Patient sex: F
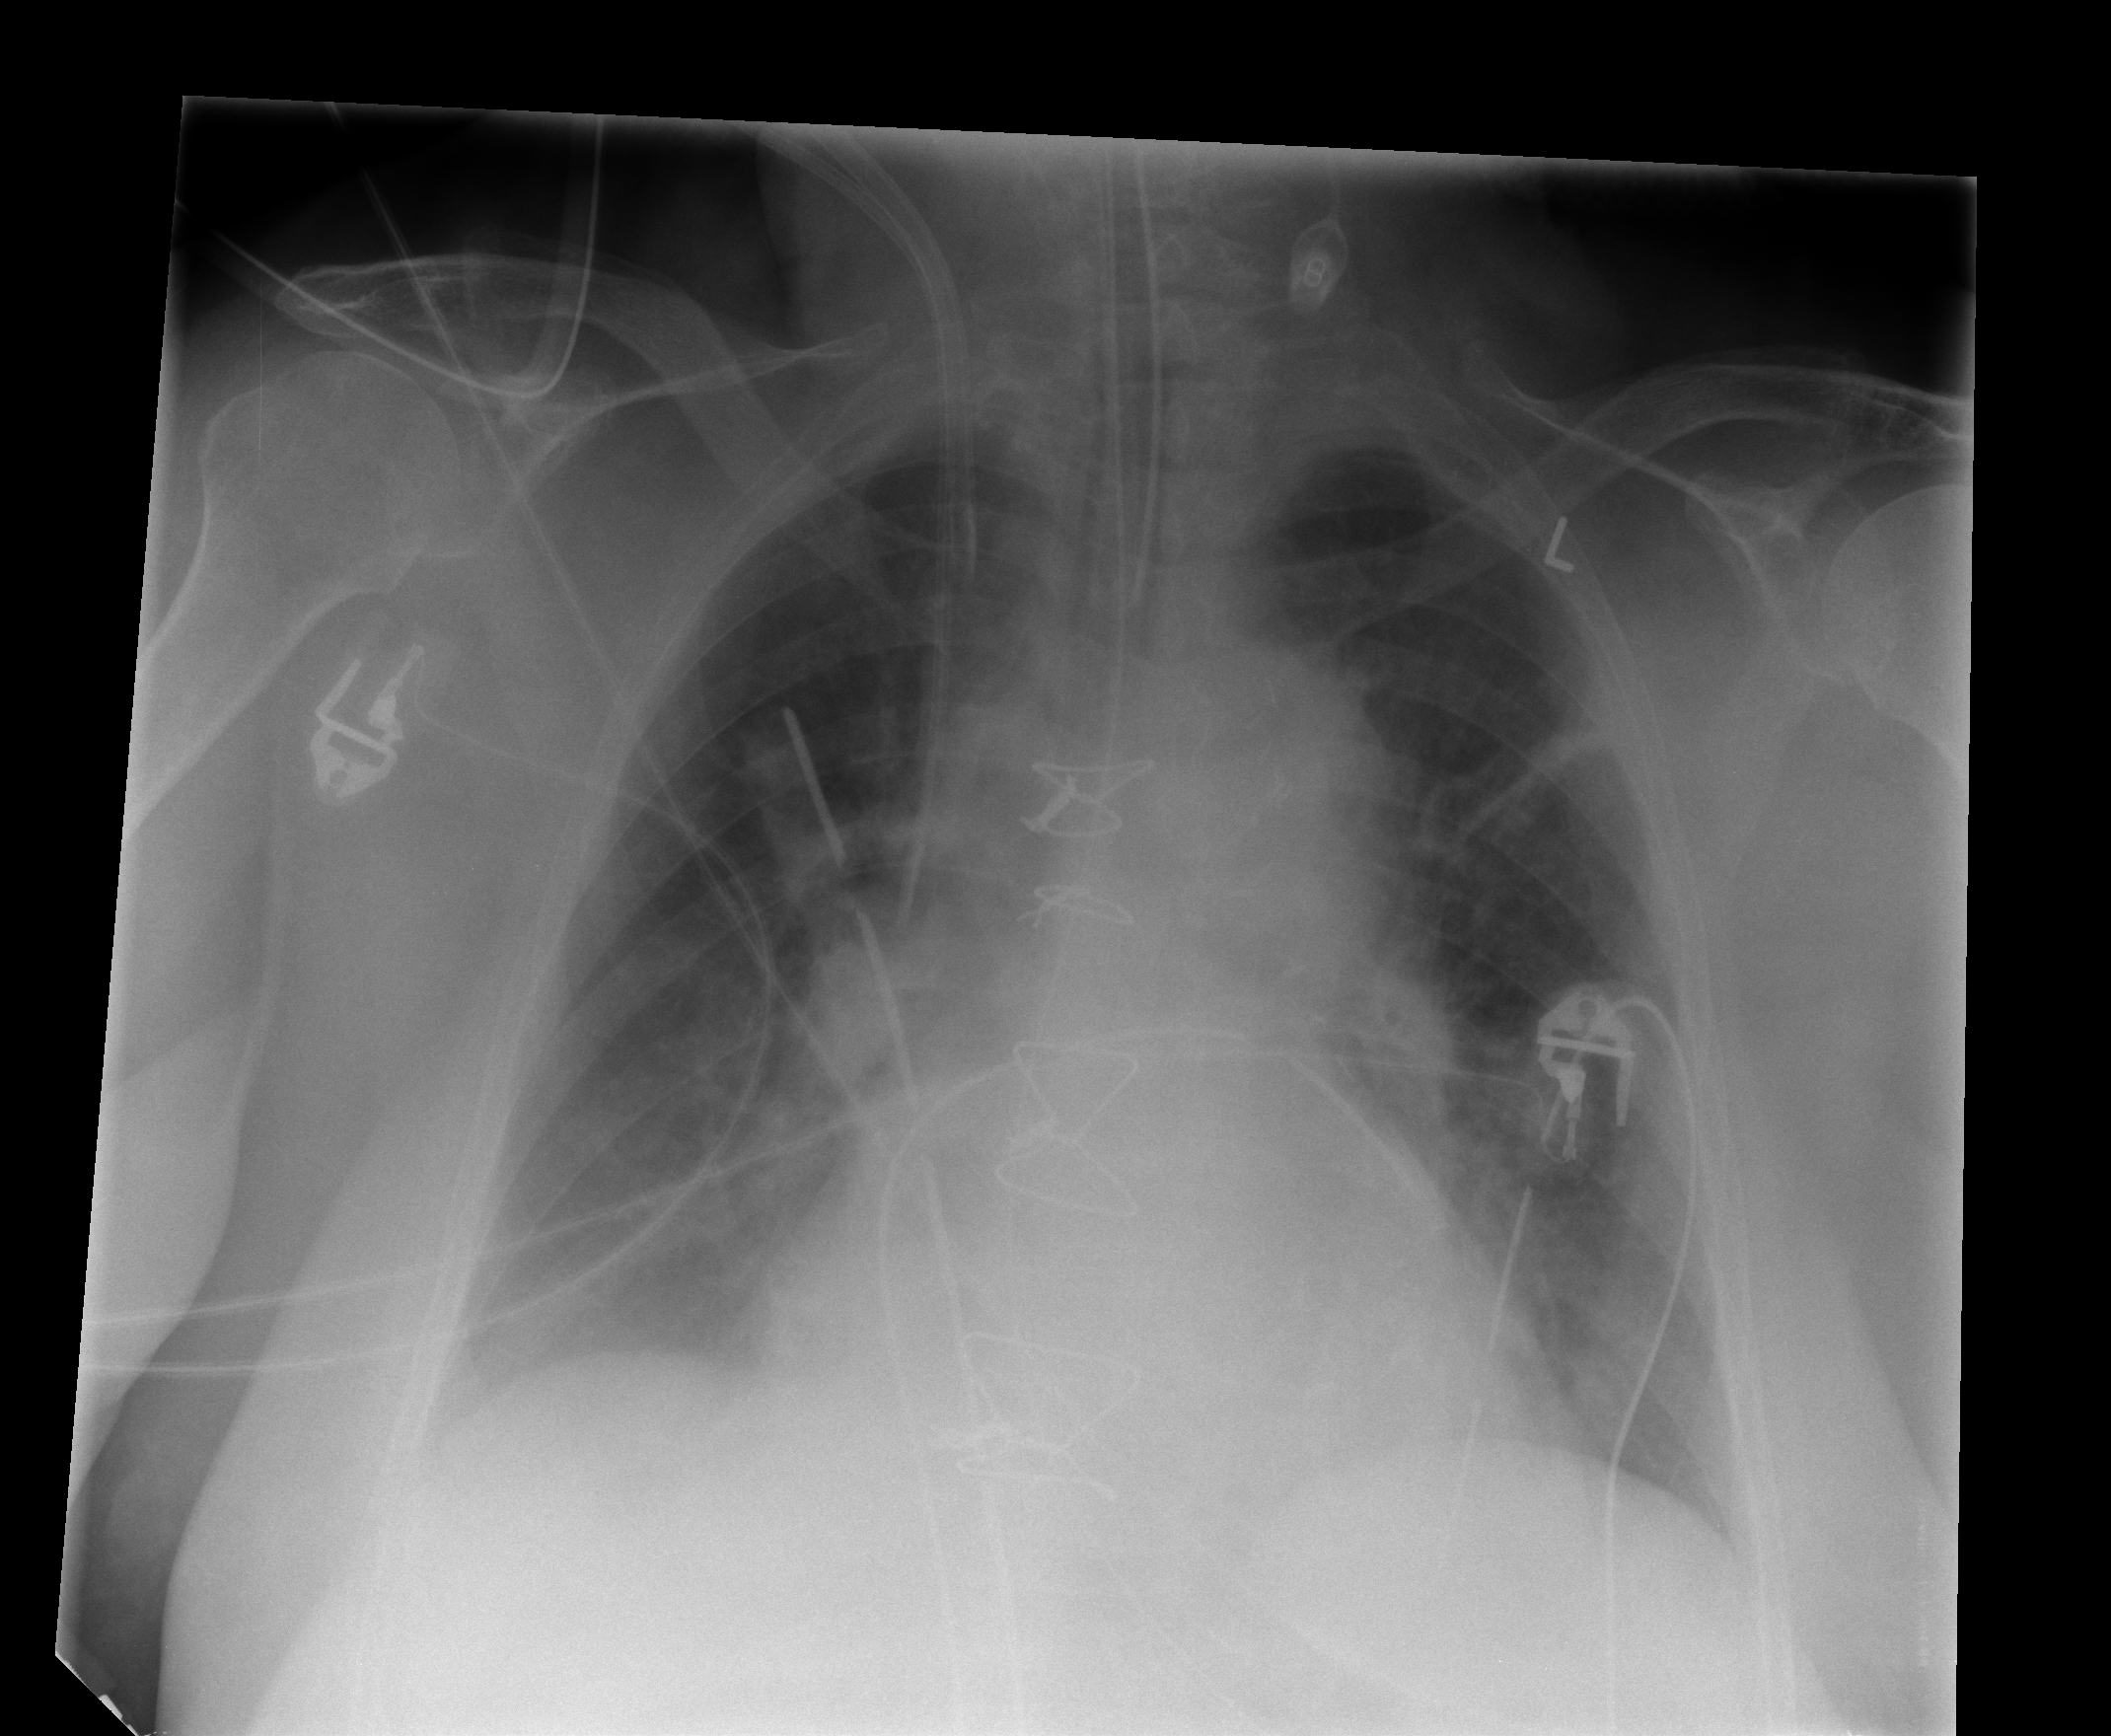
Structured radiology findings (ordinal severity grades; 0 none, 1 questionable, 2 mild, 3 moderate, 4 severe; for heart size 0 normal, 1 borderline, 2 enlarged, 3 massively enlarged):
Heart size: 1
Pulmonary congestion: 2
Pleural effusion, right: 1
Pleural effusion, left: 0
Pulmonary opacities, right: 1
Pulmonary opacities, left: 0
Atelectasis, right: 2
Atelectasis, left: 2